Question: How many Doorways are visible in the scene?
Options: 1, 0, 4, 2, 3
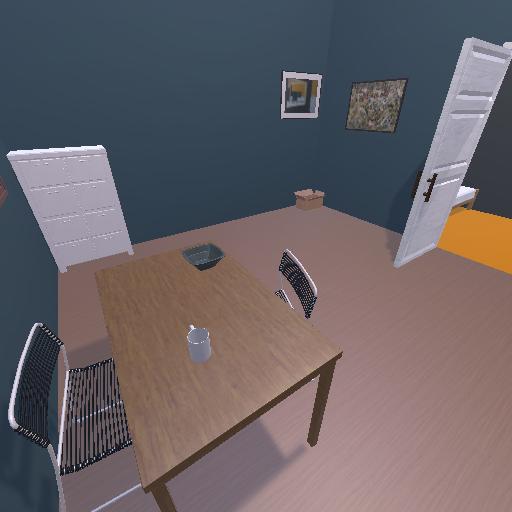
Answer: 1